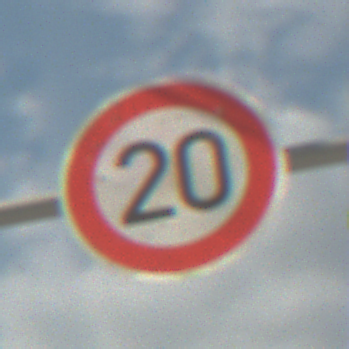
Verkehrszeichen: Geschwindigkeit20
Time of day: MorningAfternoon
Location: Outdoor (Beach)
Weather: PartlyCloudy
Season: NotSpecified
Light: Natural